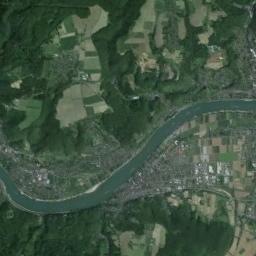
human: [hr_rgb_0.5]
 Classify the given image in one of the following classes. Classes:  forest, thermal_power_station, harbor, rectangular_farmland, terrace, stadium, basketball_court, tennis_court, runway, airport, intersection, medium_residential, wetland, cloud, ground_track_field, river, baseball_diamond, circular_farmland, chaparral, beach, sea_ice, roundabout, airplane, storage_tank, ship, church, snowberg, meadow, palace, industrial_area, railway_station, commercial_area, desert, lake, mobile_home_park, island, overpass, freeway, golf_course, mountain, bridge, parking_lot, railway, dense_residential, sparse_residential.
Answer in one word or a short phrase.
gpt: river